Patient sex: M
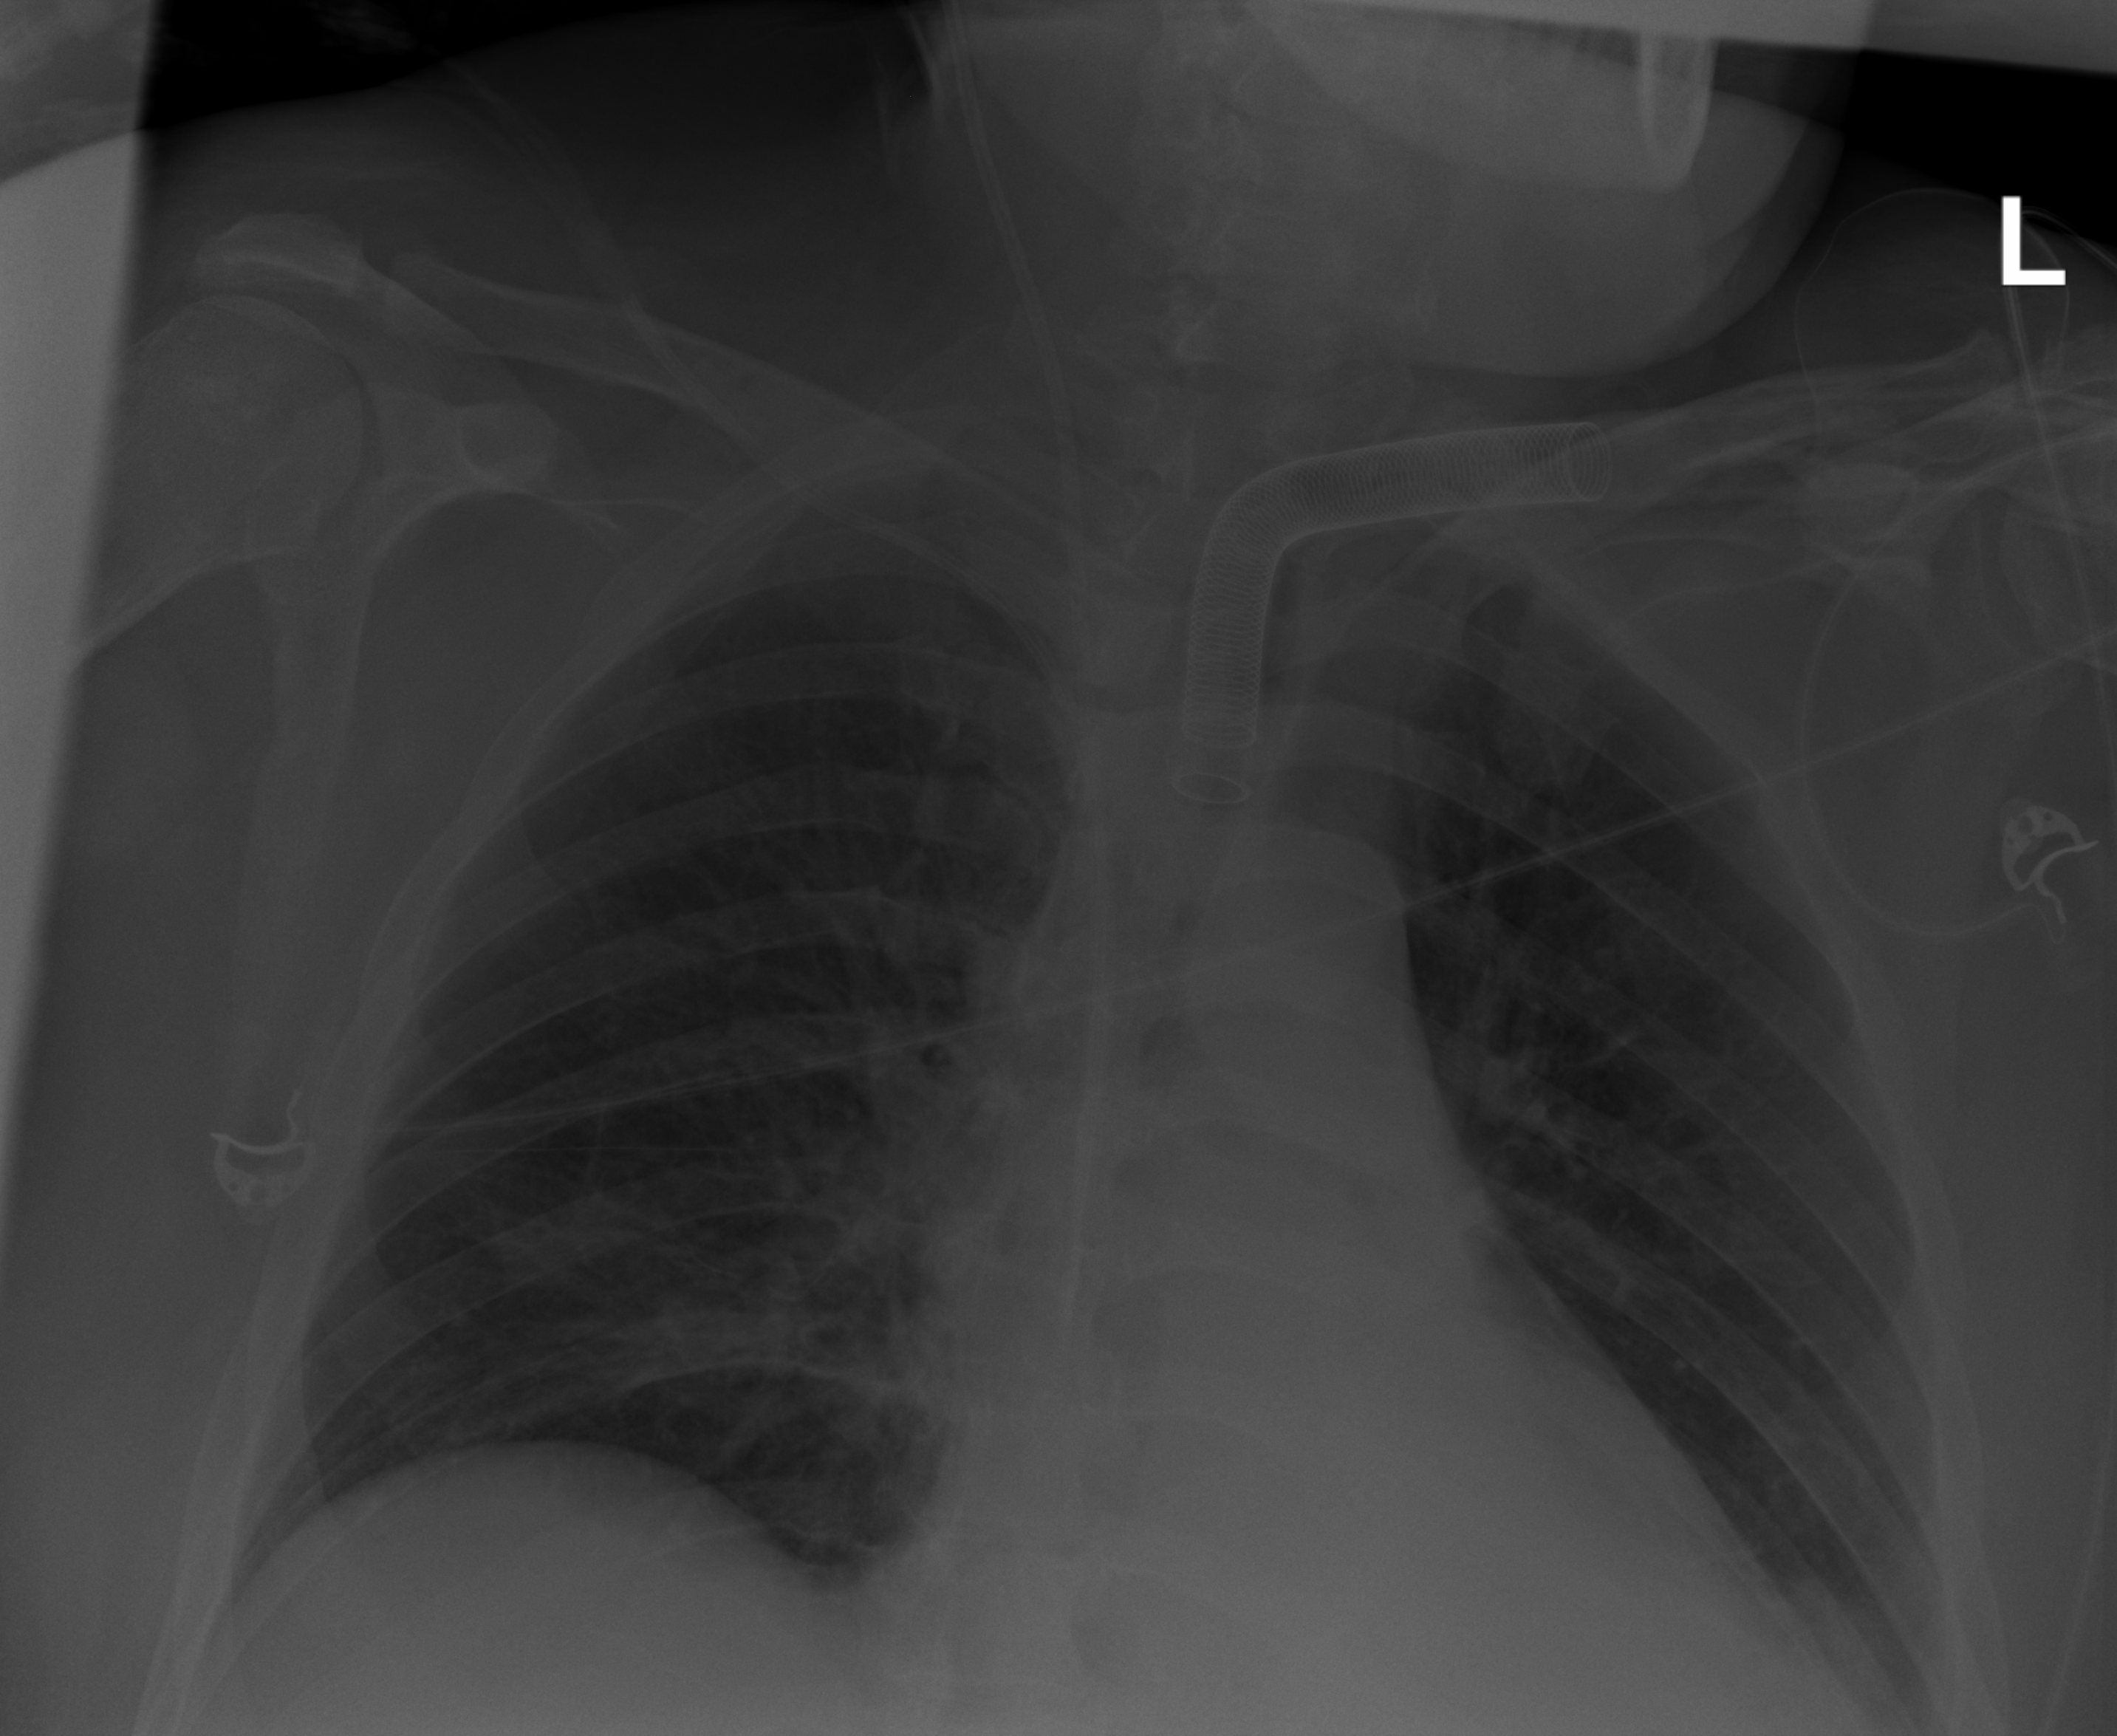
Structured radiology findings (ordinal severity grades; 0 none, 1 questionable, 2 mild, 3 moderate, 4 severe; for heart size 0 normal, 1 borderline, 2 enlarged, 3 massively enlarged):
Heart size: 2
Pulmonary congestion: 0
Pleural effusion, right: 0
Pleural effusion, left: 1
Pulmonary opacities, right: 0
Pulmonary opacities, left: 0
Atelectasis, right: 2
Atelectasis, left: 2